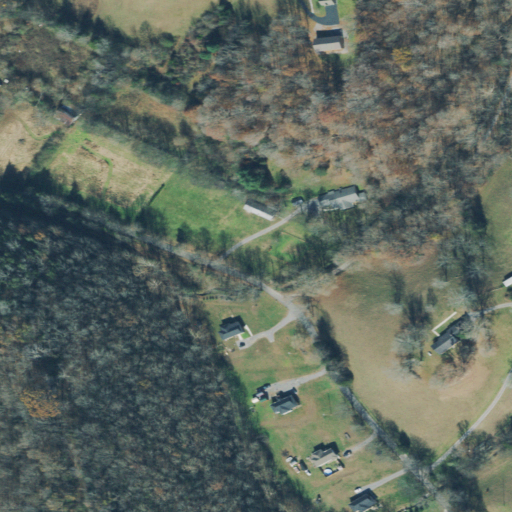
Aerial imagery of valley in Tennessee named Cave Spring Hollow containing deciduous forest, pasture, open development, mixed forest, shrub, and low intensity development